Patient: sex M, age 52
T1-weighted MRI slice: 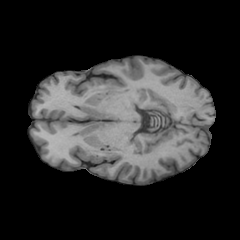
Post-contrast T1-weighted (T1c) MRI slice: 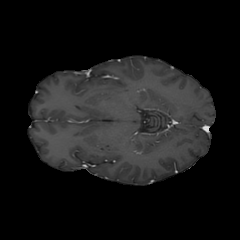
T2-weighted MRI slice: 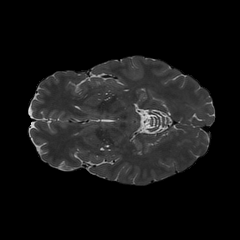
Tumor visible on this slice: no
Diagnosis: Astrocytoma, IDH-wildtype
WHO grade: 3